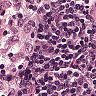
Metastatic tissue present: no